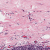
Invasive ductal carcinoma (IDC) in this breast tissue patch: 0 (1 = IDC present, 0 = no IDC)